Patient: sex M, age 61
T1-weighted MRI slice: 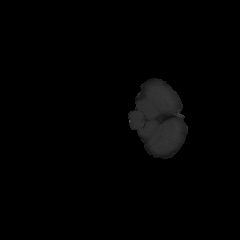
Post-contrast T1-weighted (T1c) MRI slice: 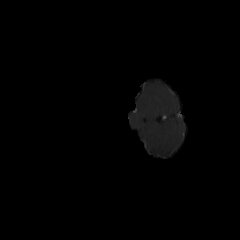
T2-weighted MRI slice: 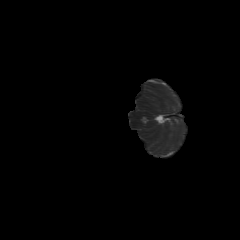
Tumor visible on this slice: no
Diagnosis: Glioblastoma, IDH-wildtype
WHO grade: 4